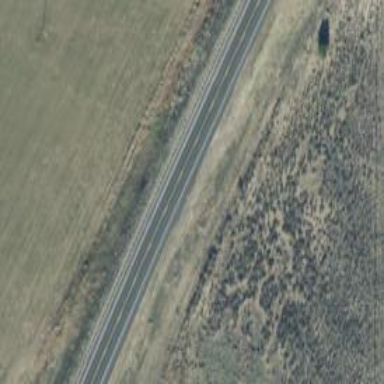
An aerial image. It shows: Primary road with asphalt surface.